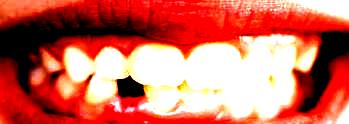
Condition: hypodontia